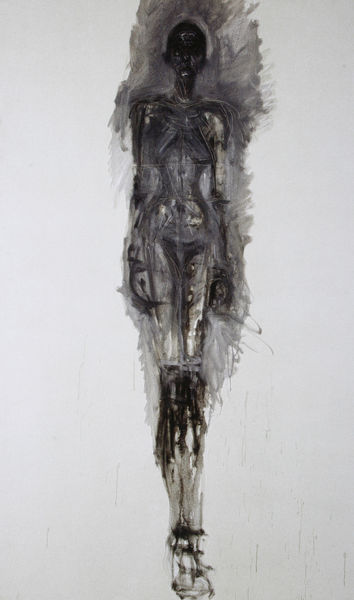
Titel: Grand nu, Großer Akt
Künstler: Alberto Giacometti
Standort: Paris
Institution: Fondation Alberto et Annette Giacometti
Schlagwörter: akt, kopf, körper, nackt, schatten, brust, busen, frau, grau, haar, hintergrund, schwarz, skizze, weiss, zeichnung, arm, arme, gesicht, mensch, figur, stehend, frontal, taille, brüste, füße, studie, kahl, nabel, bauch, bauchnabel, dünn, knochen, fuss, senkrecht, skelett, eiß, weissw, körpger, magersucht